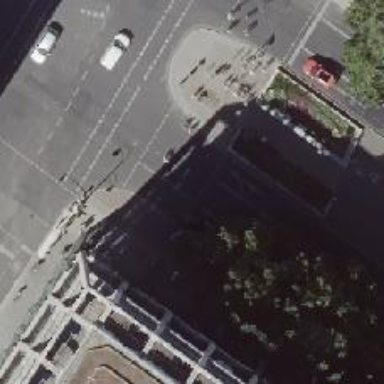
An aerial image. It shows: Crossing with traffic signals.